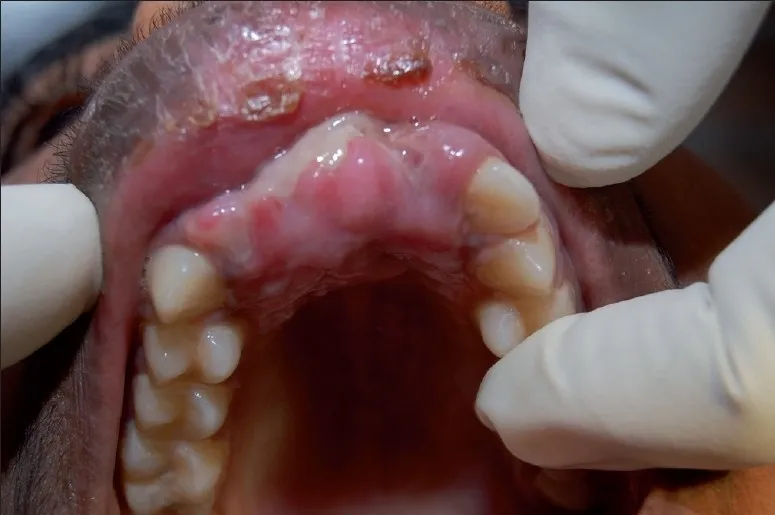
Healing of the tissues after removal of larvae.
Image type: medical_photograph (oral_photograph)